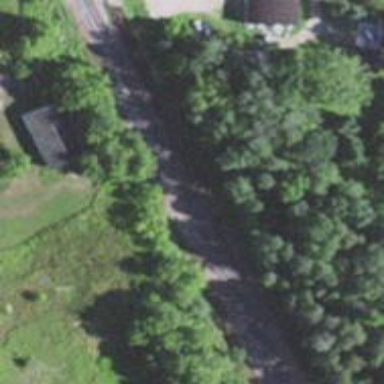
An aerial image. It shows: Railway siding with rails.